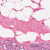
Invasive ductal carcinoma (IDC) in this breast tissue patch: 0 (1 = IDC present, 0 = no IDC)